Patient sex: F
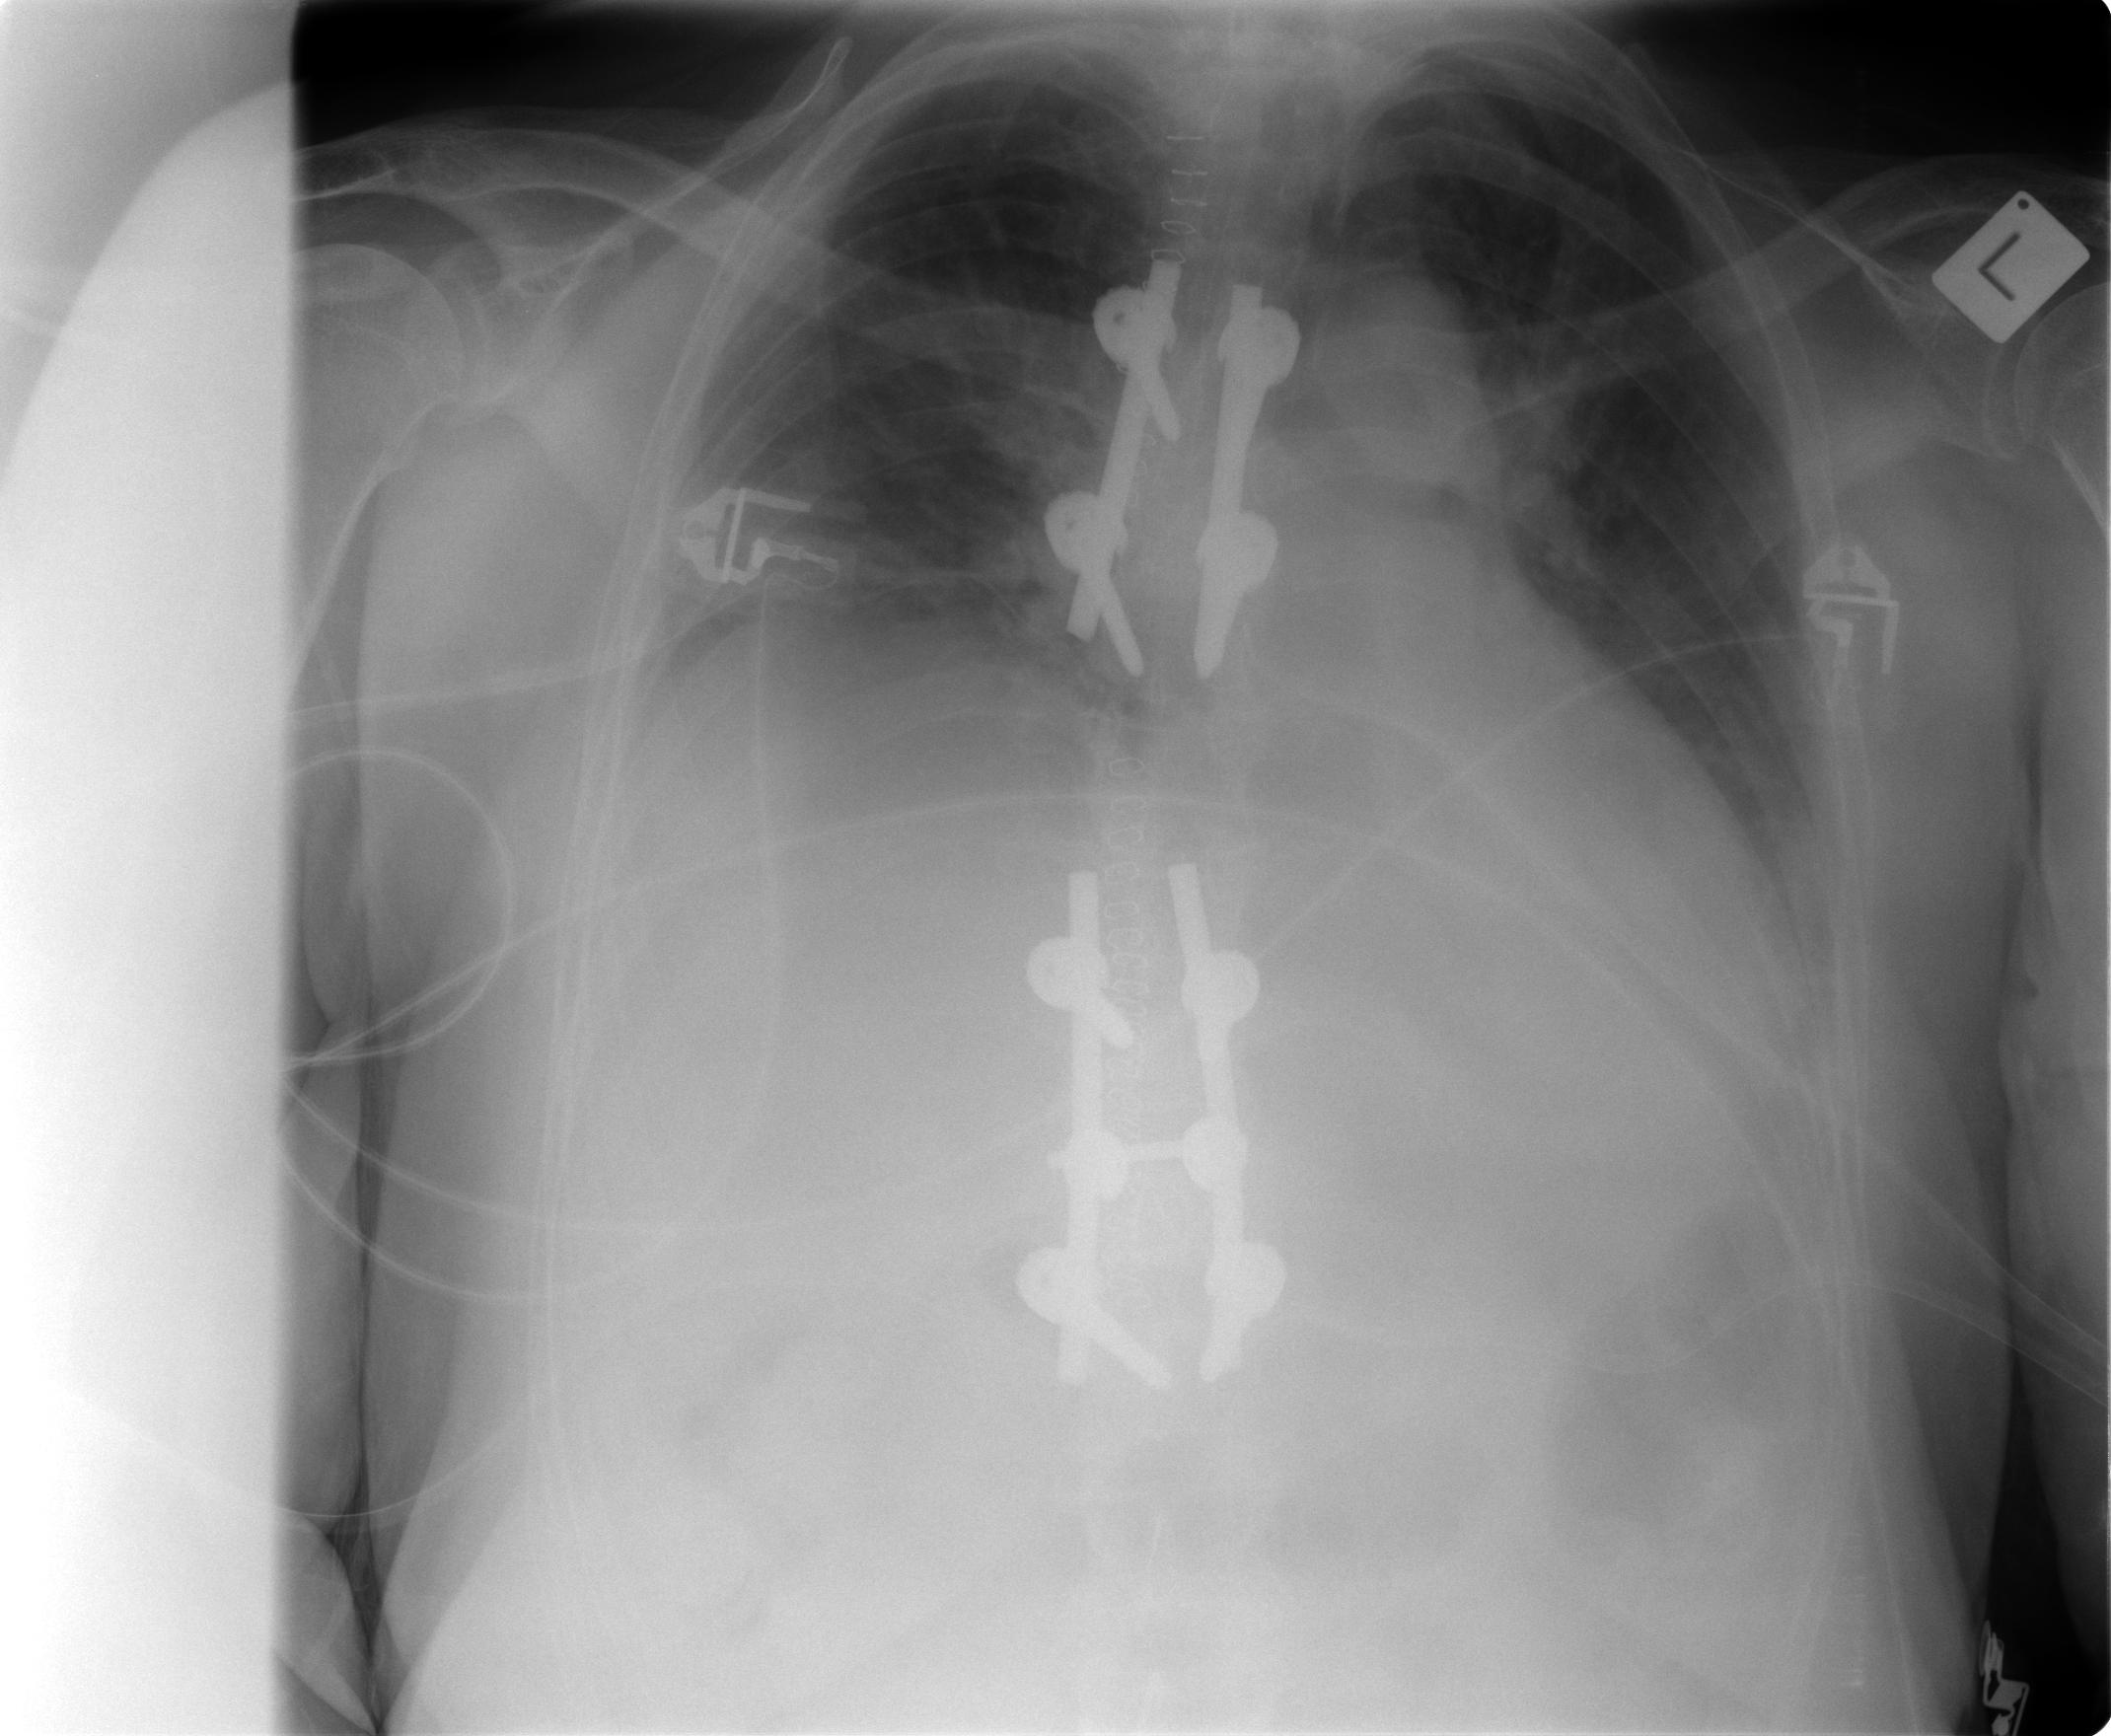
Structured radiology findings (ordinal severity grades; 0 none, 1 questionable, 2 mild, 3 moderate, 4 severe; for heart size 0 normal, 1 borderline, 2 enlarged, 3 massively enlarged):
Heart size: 1
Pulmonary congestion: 2
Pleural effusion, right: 0
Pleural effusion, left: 2
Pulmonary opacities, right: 0
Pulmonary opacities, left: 0
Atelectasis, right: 2
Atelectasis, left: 2